Question: I have code designed to take a file from a path I input at runtime. When I enter the path I expect to see the contents of the file but instead I'm met with the error 'No such file or directory'. After doing some googling I found a SO post here <URL> but the accepted answer didn't apply.
: I am using visual studios 2017 to run this.
My current source is:
'''
def GetFile(input):
end_ = ""
data = open(input, 'r')
for line in data:
end_ = end_ + line
data.close()
return end_
dir = raw_input("Please enter the directory in which the file exists: ")
out = GetFile(dir)
print(out) #To see what was taken from the file
'''
I have also tried using another function based off of suggestions in python docs as follows:
'''
def GetFile2(input):
end2 = ""
with open(input,'r') as f:
end2 = f.read()
return end2
'''
When I try either one, my result looks like:

I have also tried the following to no avail:
- - - '\''/'
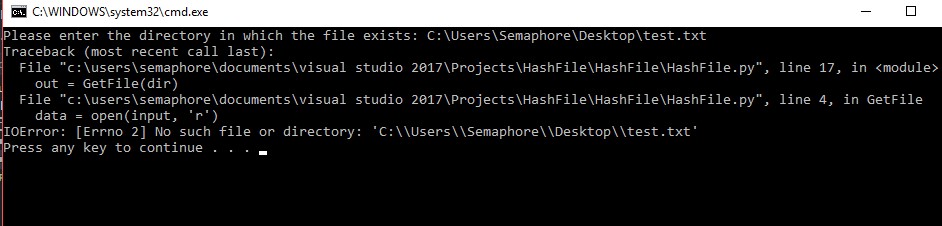
Answer: Your Windows (or rather Explorer) is configured not to show file extensions. The actual name of your file is 'C:\Users\Semaphore\Desktop\test.txt.txt'.